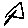
Label: triangle